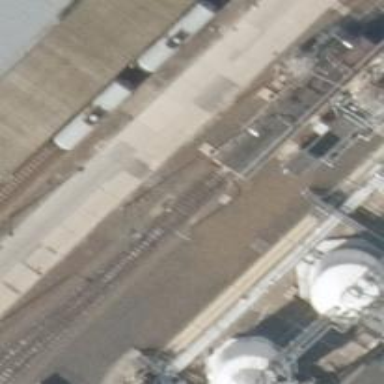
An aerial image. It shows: Railway switch.